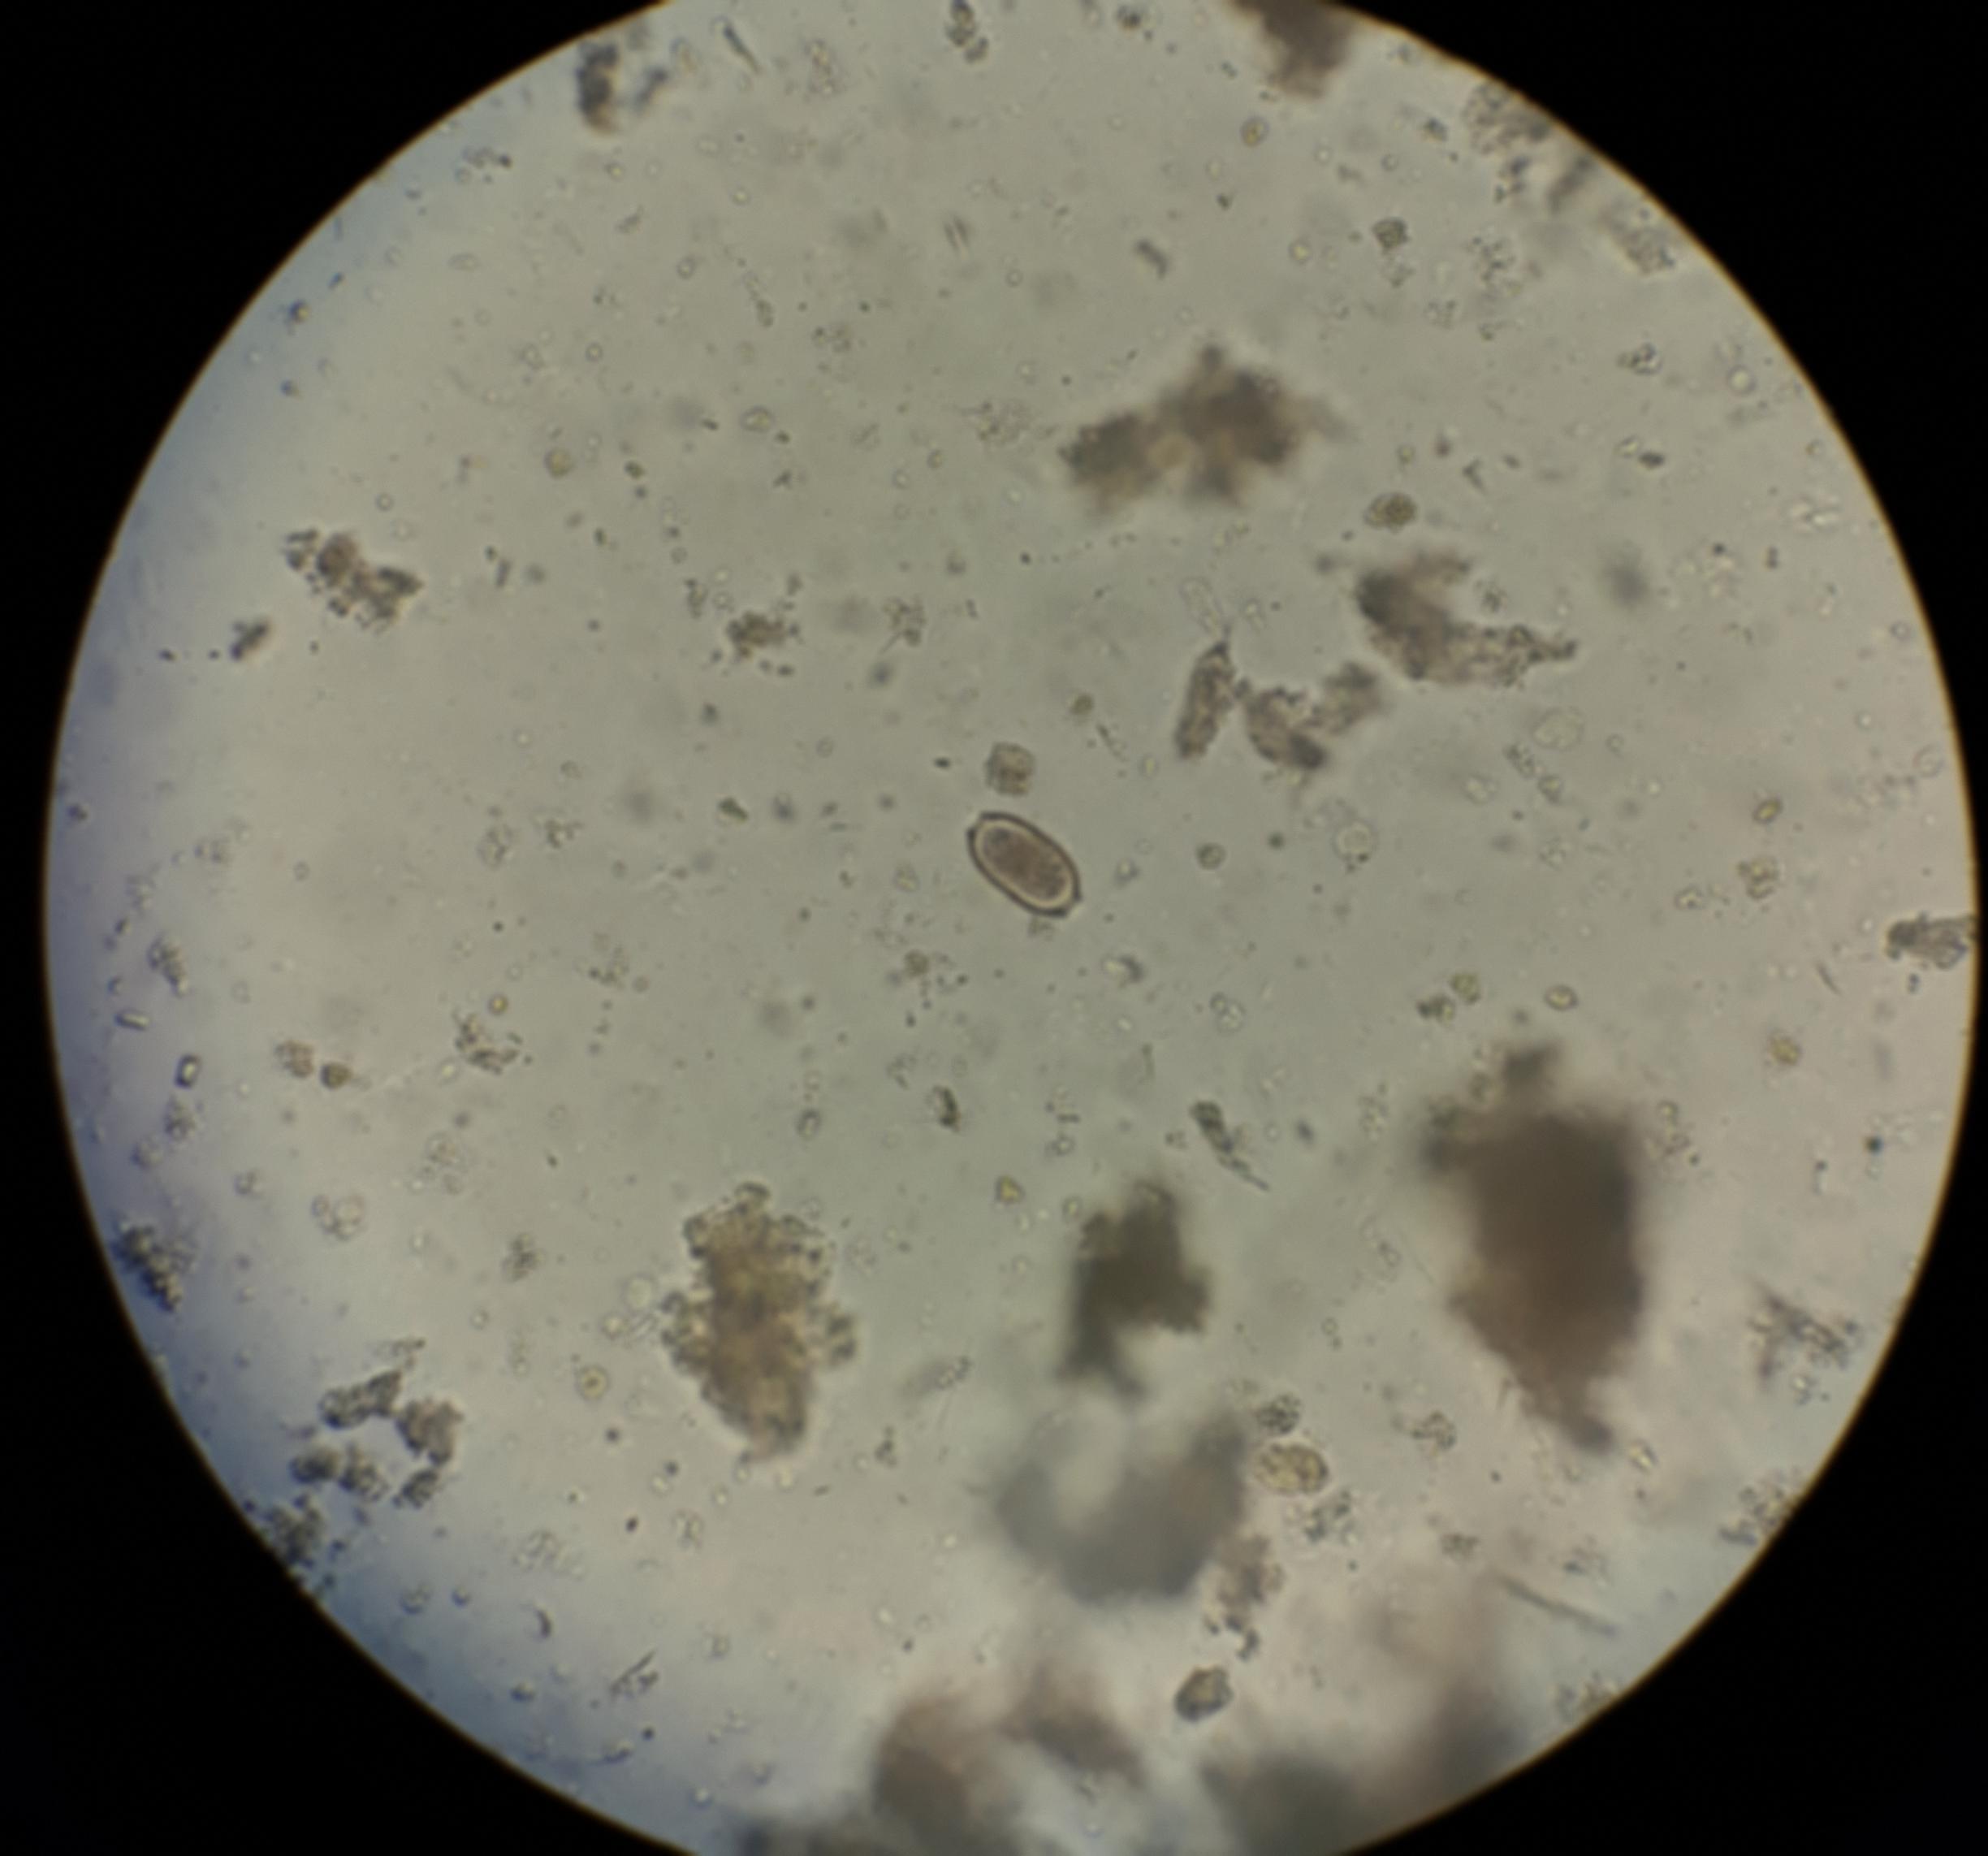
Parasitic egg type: Capillaria philippinensis